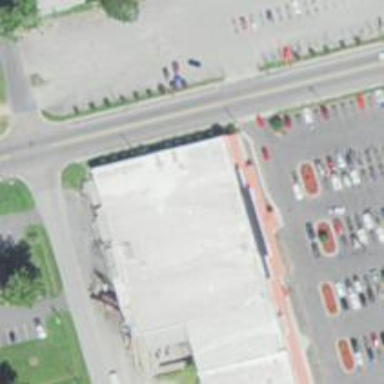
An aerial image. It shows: Supermarket.